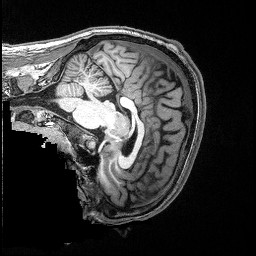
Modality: T1w
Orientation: sagittal
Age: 32
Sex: male
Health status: ill
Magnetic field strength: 3 T
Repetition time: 2.53 s
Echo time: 0.00331 s